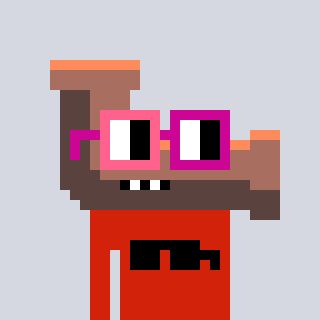
a pixel art character with square pink and red glasses, a pipe-shaped head and a red-colored body on a cool background